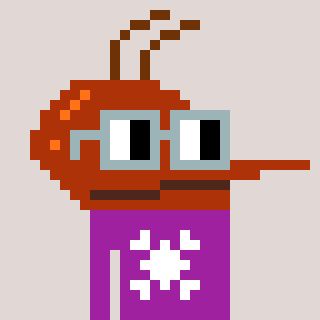
a pixel art character with square dark gray glasses, a mosquito-shaped head and a magenta-colored body on a warm background